Question: I want to bring back a result set that returns the beginning effective date and the end effective date for an id with multiple supplier changes. To do this, I am looking at a transaction table that records the id, the supplier's id and the date the transaction occurred. In cases where the id has switched suppliers, I want to retire the old association and record the new association. My intent is to insert a new row with the latest switch date as the beginning effective date and a null as the end effective date. To complete the event, I want to update the last previous row with the end effective date populated with the latest switch date. In instances where I have a transaction, but the id hasn't switched suppliers I want to ignore the row.
What I have works for a single id, however, when I add the second id, the order/partitioning does not work.
Here is the script to generate the test rows. The sql that works for a single id is noted.
'''
-- Note: use this to emulate the known switched suppliers table
create table #switched
(lcard bigint);
insert into #switched (lcard) values (700382)
insert into #switched (lcard) values (832019)
select * from #switched
-- Note: this temp data represents a previously grouped/partitioned table
-- prepped for this next phase of action
create table #PartitionTest
( FauxId int,
lcard bigint,
suppId int,
switchDate datetime
);
INSERT INTO #PartitionTest (FauxId,lcard,suppId,switchDate) VALUES (1,700382,506,cast('Jun 23 2013 12:00AM' as datetime))
INSERT INTO #PartitionTest (FauxId,lcard,suppId,switchDate) VALUES (2,700382,49401,cast('May 22 2013 12:00AM' as datetime))
INSERT INTO #PartitionTest (FauxId,lcard,suppId,switchDate) VALUES (3,700382,49401,cast('May 4 2013 12:00AM' as datetime))
INSERT INTO #PartitionTest (FauxId,lcard,suppId,switchDate) VALUES (4,700382,49401,cast('May 2 2013 12:00AM' as datetime))
INSERT INTO #PartitionTest (FauxId,lcard,suppId,switchDate) VALUES (5,700382,49401,cast('Apr 26 2013 12:00AM' as datetime))
INSERT INTO #PartitionTest (FauxId,lcard,suppId,switchDate) VALUES (6,700382,49401,cast('Mar 15 2013 12:00AM' as datetime))
INSERT INTO #PartitionTest (FauxId,lcard,suppId,switchDate) VALUES (1,832019,27088,cast('Jun 18 2013 12:00AM' as datetime))
INSERT INTO #PartitionTest (FauxId,lcard,suppId,switchDate) VALUES (2,832019,232,cast('May 24 2013 12:00AM' as datetime))
INSERT INTO #PartitionTest (FauxId,lcard,suppId,switchDate) VALUES (3,832019,232,cast('May 23 2013 12:00AM' as datetime))
INSERT INTO #PartitionTest (FauxId,lcard,suppId,switchDate) VALUES (4,832019,232,cast('May 22 2013 12:00AM' as datetime))
INSERT INTO #PartitionTest (FauxId,lcard,suppId,switchDate) VALUES (5,832019,232,cast('May 21 2013 12:00AM' as datetime))
INSERT INTO #PartitionTest (FauxId,lcard,suppId,switchDate) VALUES (6,832019,232,cast('May 17 2013 12:00AM' as datetime))
INSERT INTO #PartitionTest (FauxId,lcard,suppId,switchDate) VALUES (7,832019,232,cast('May 16 2013 12:00AM' as datetime))
-- Note: Order results by lcard, then order the supplier id by
-- the transaction date found. FauxId is from the previous partitioning
select * from #PartitionTest
order by lcard,fauxId, suppId, switchDate
-- This is the statement that is failing when attempting to utilize
-- the ids in #switched as the criterion processing sets of ids.
;with sifted
as ( select *,
row_number() over (ORDER BY switchDate) - row_number() over (PARTITION BY suppId ORDER BY switchDate) as G
from #PartitionTest
where lcard in
(select lcard
from #switched
)
-- // DEBUG TEST: specific card holder(s)
-- NOTE: when both lcards are used, the beginEffDate/endEffDate goal fails
-- and lcard in ('<PHONE>','<PHONE>')
-- NOTE: this represents the intent
and lcard in ('832019')
),
refined as
(select lcard,
suppId,
MIN(switchDate) BeginEffDate,
ROW_NUMBER() OVER (ORDER BY min(switchDate)) as OrgSplit
from sifted
group by lcard,suppId, G)
select a.lcard,
a.suppId,
a.BeginEffDate,
b.BeginEffDate as EndEffDate
from refined a
left join refined b
on a.OrgSplit + 1 = b.OrgSplit
order by a.lcard, a.suppId
-- drop table #switched;
-- drop table #PartitionTest;
'''
==================================================================
# EDITED
Here are the desired results:

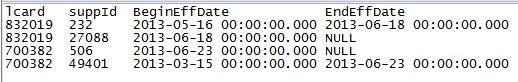
Answer: In SQL Server 2012, I have the dense_rank() option rather than working with partition/over.
The solution:
'''
WITH R AS (
SELECT
lcard,
suppId,
switchDate,
DENSE_RANK() OVER(PARTITION BY lcard ORDER BY switchDate) -
DENSE_RANK() OVER(PARTITION BY lcard ORDER BY suppId, switchDate) AS grp
FROM
#PartitionTest
),
S AS (
SELECT
lcard,
suppId,
MAX(switchDate) AS dt,
ROW_NUMBER() OVER(PARTITION BY lcard ORDER BY MAX(switchDate)) AS rn
FROM
R
GROUP BY
lcard,
suppId,
grp
)
SELECT
A.lcard,
A.suppId,
A.dt AS BeginEffDate,
B.dt AS EndEffDate
FROM
S AS A
LEFT OUTER JOIN
S AS B
ON A.lcard = B.lcard
AND A.rn = B.rn - 1
ORDER BY
lcard,
BeginEffDate
GO
'''